Question: I have wamp server, it has the option of phpmyadmin and mysql console among with other options. when I open mysql console from this option, and give the command.
show databases;
I get a list of various databases.
Whereas, if open the mysql command prompt form the windows command prompt, I dont see those databases.
Why is this difference??
Please refer the attached screenshot
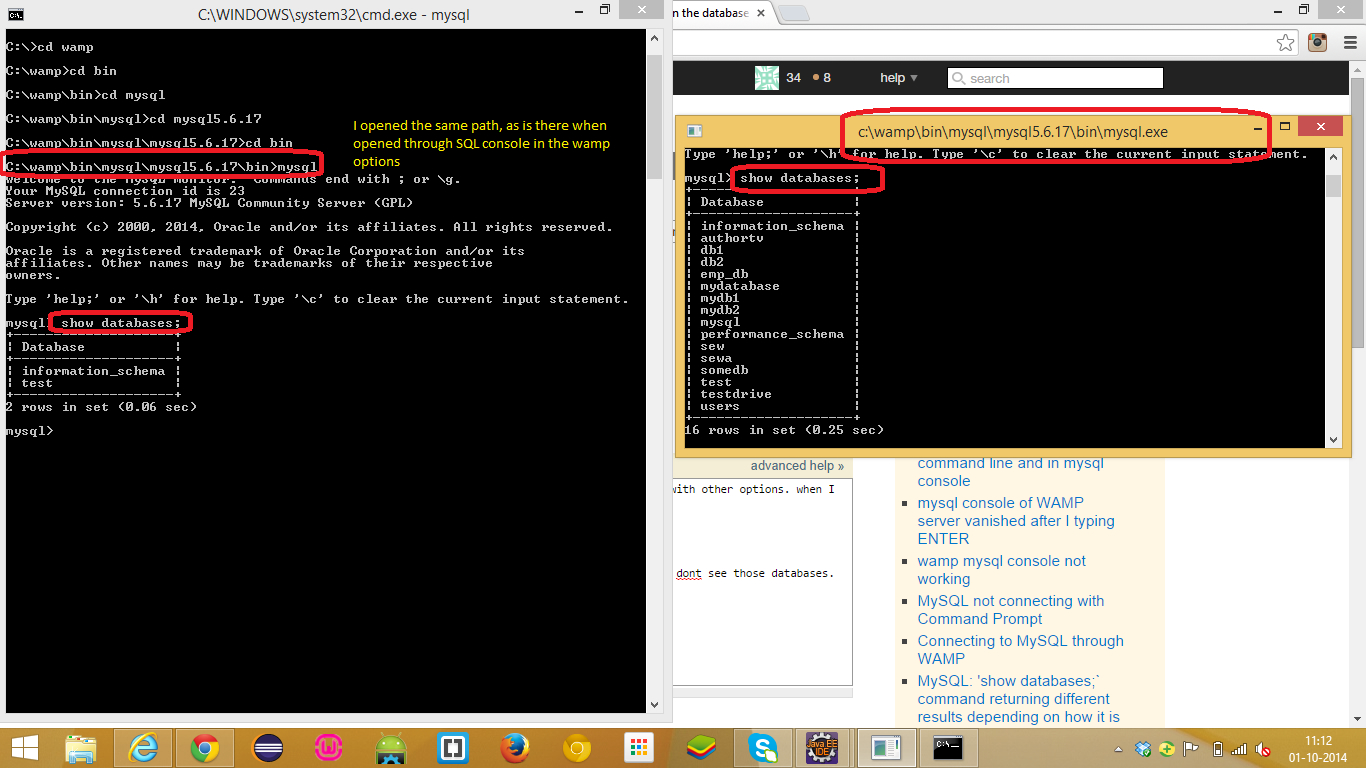
Answer: @Barmar is correct.
When you run the mysql.exe processor the correct syntax is to enter a userid to the mysql.exe It then asks you for the password.
'''
mysql -uroot -p
'''
The is the syntax that the menu item 'MySQL Console' uses behind the scenes.
As there is no password on the 'root' user account after a install of MySQL Server the 'MySQL Console' command will just login using the 'root' userid and you are the super user.
When you do it as you have i.e. just entering the processor name WITHOUT a userid
'''
mysql
'''
You get logged in with a guest account that has little or no privilages, so you only see the databases that that guest account is allowed to see.
basically WAMPServer makes installing these complex tool very easy, however that does not mean they are simple tools. You are going to have to apply yourself to learning how to use them properly now. This seems like a good place to start <URL>